Question: I'm trying to get a footer which will stick to the bottom of the browser if there's not enough content, or stick to the bottom of the page if there is enough content such that it exceeds the browser's height. Does there exist a
'''
.navbar-static-bottom
'''
class in bootstrap3?
On a separate note, I'm having some issues with styling my footer. I would like links to the left, and some plain text to the right. <URL> right look when the window was condensed. The margins are off though.
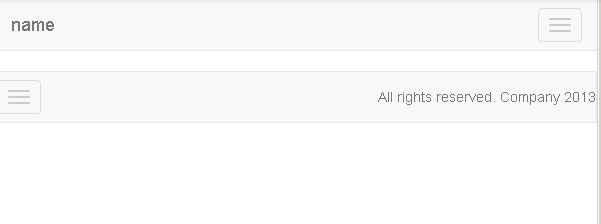
Answer: I accomplish this using a bit a JavaScript:
'''
$(window).bind('load', function () {
resizeElements();
function resizeElements() {
headerHeight = $('.navbar').height();
footerHeight = $('footer').height();
if (($(document.body).height() + footerHeight) < $(window).height()) {
$footer.addClass('navbar-fixed-bottom');
} else {
$footer.removeClass('navbar-fixed-bottom');
}
}
$(window).resize(resizeElements);
});
'''
This allows me to avoid any wrap classes.